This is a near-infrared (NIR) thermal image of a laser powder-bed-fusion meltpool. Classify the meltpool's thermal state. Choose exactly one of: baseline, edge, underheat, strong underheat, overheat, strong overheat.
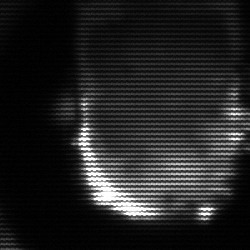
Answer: baseline